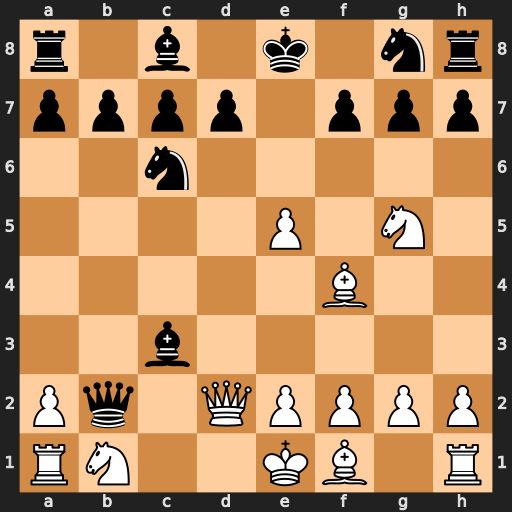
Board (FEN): r1b1k1nr/pppp1ppp/2n5/4P1N1/5B2/2b5/Pq1QPPPP/RN2KB1R
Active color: w
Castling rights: KQkq
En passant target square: -
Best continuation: Qxc3 Qxc3+ Nxc3